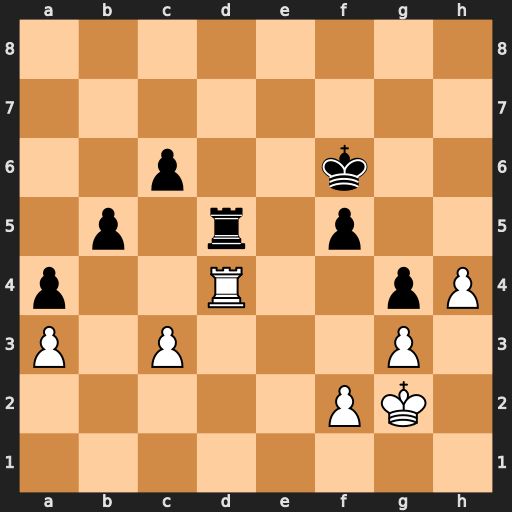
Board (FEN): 8/8/2p2k2/1p1r1p2/p2R2pP/P1P3P1/5PK1/8
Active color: w
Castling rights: -
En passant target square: -
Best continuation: Rxd5 cxd5 Kf1